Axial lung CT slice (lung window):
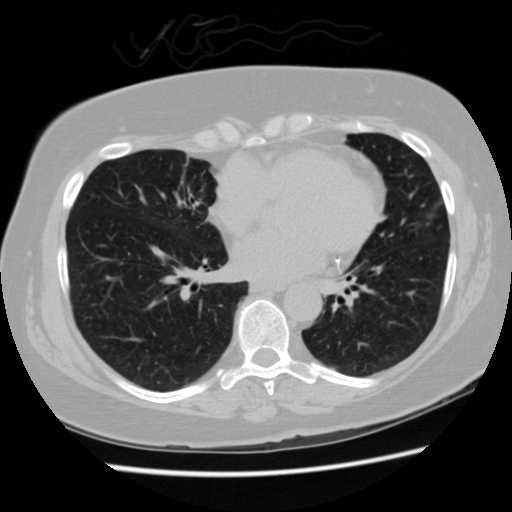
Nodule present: no